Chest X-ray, PA view. Patient: 42 years old, sex M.
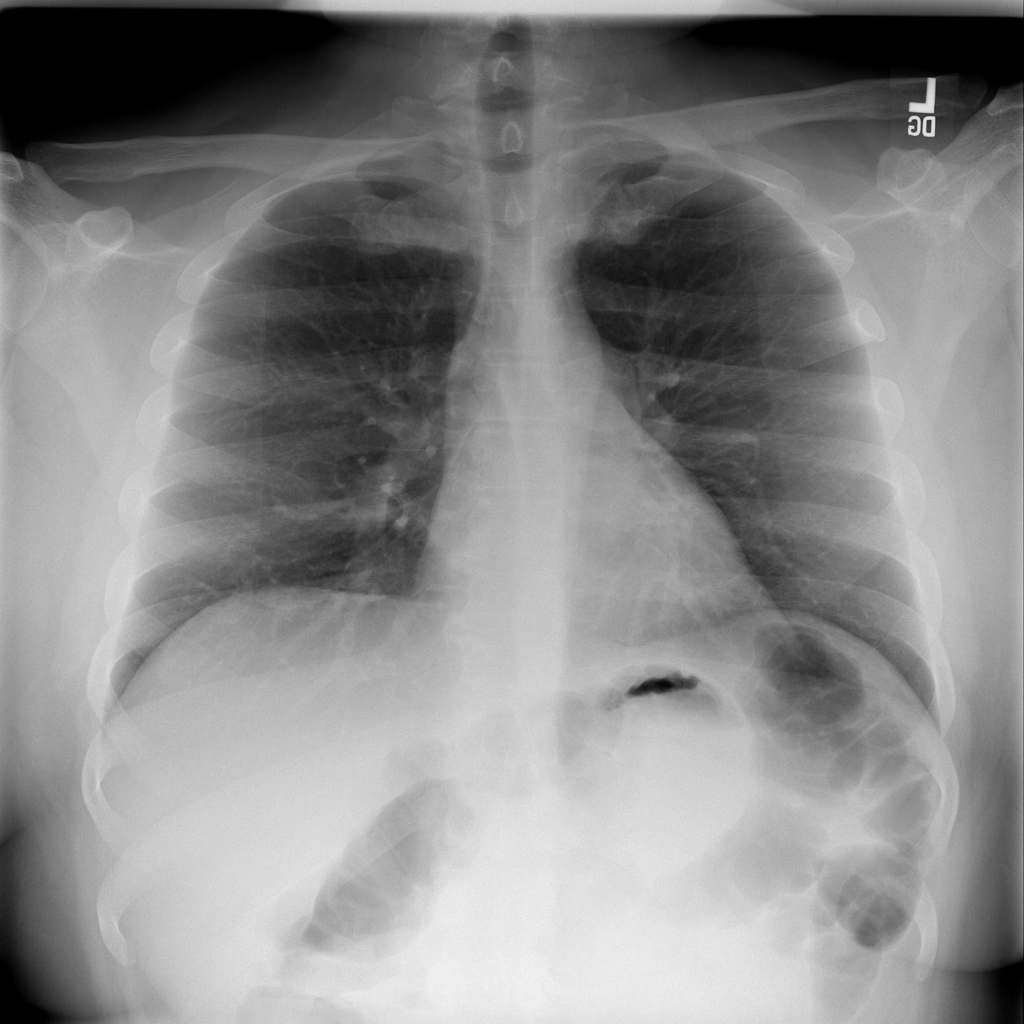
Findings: No Finding